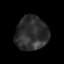
Tissue: prostate
Cell type: T cells
Senescence score: 0.3276
Nuclear area (px): 1078
Mean DAPI intensity: 46.024